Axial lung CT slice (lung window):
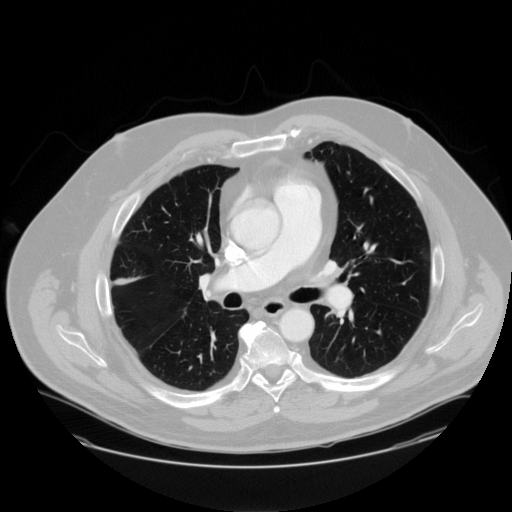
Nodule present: no